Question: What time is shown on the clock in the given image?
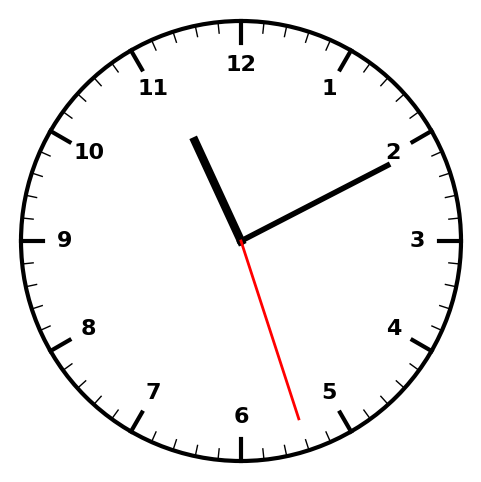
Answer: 11:10:27